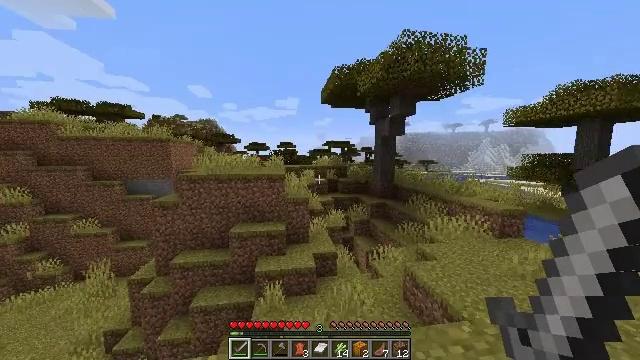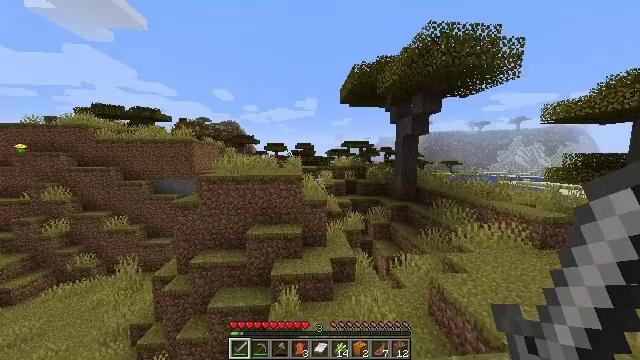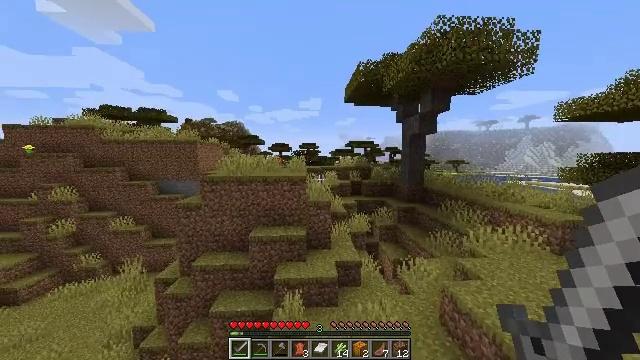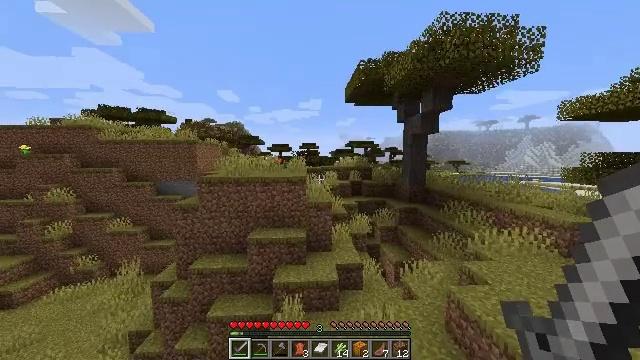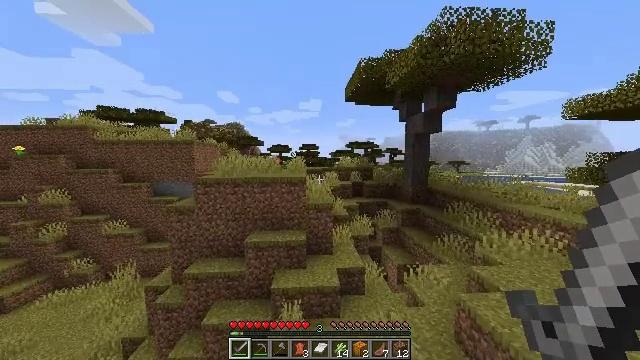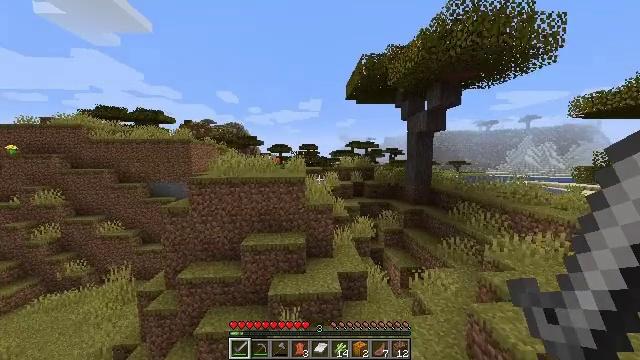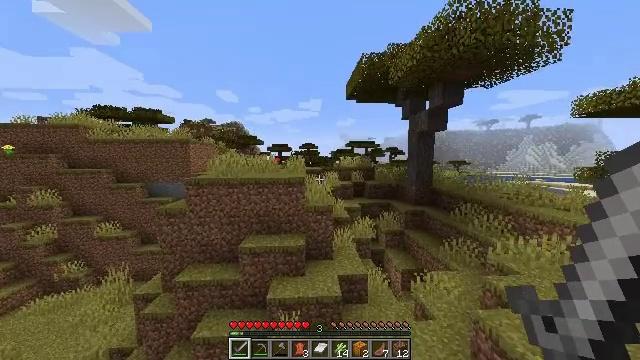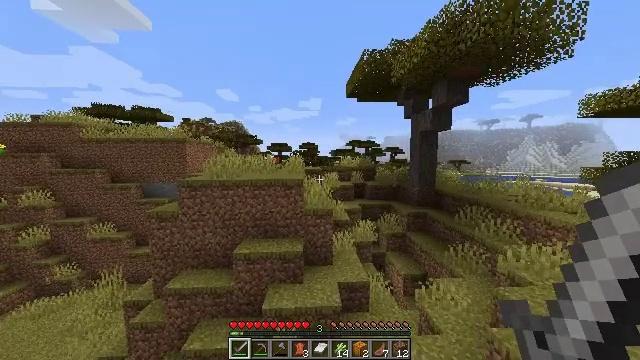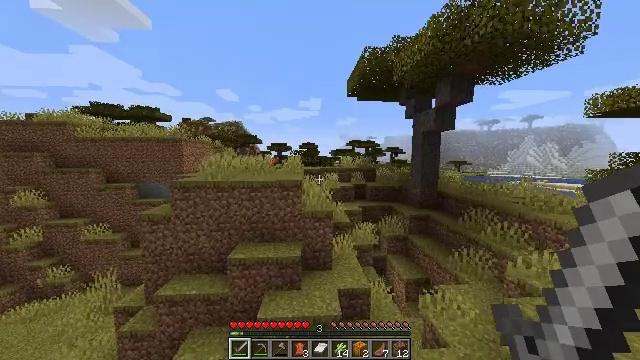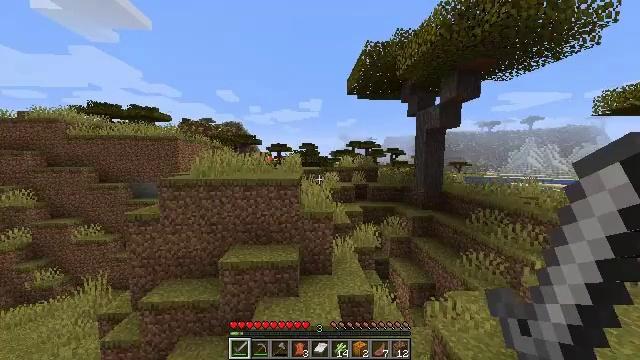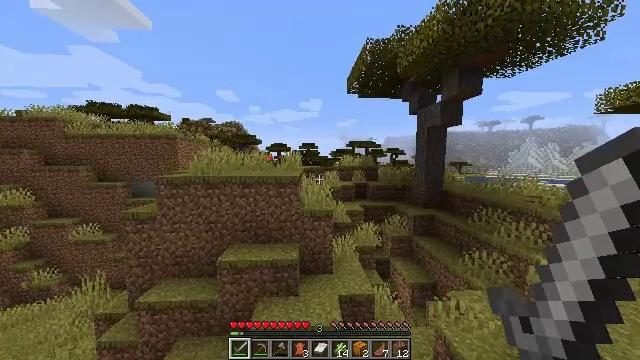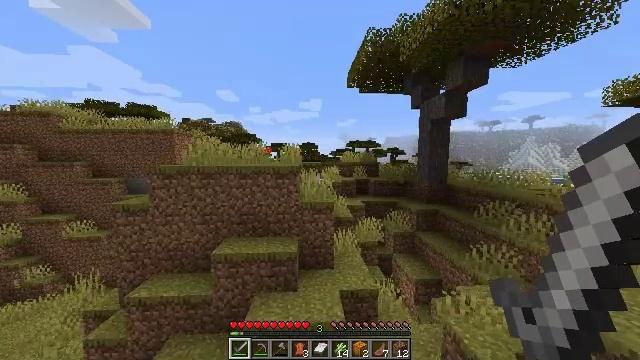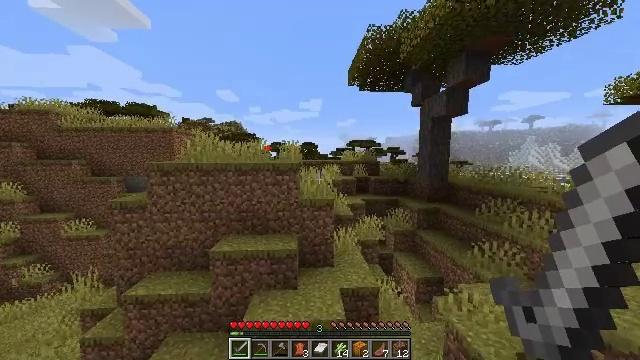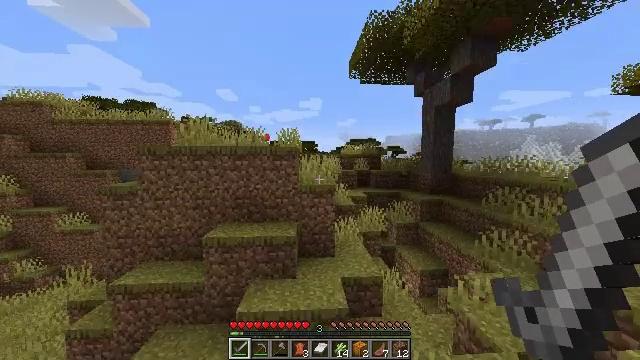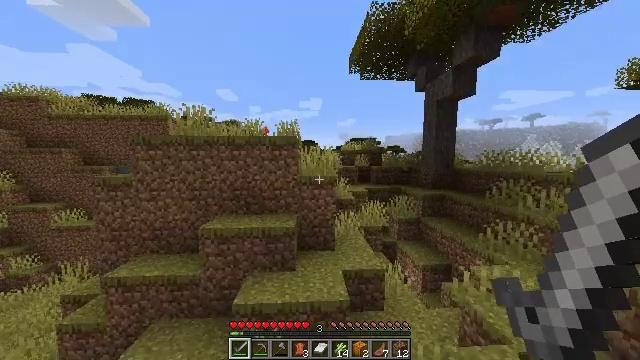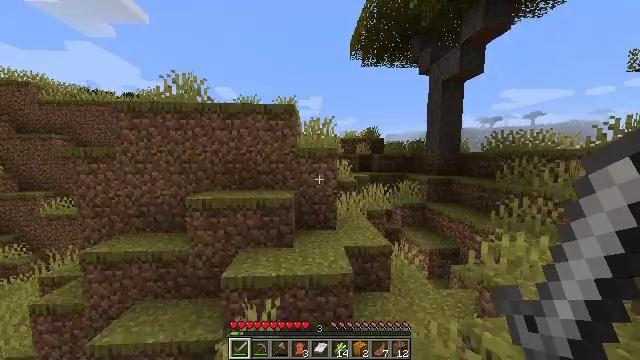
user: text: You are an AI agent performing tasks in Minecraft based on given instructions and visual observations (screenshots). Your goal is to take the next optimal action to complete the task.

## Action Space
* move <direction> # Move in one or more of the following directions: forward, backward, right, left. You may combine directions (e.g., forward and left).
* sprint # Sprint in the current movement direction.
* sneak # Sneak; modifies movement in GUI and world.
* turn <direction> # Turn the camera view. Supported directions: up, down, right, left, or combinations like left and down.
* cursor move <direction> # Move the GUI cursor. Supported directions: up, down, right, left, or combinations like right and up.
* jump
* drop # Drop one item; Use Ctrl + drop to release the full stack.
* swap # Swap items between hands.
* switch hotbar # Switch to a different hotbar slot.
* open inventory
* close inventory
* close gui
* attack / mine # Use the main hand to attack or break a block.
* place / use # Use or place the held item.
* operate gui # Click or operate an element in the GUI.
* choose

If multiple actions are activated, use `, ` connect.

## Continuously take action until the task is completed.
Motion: motion action
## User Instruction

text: Dig up the grass block for dirt.
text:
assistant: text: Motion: move forward, sprint, turn left
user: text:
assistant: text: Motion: move forward, sprint, turn left
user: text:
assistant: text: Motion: move forward, sprint
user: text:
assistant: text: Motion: move forward, sprint
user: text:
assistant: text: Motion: move forward, sprint
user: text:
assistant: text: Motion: move forward, sprint
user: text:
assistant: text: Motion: move forward, sprint
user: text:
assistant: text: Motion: move forward, sprint
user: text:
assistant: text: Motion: move forward, sprint
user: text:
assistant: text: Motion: move forward, sprint, jump
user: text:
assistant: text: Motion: move forward, sprint, jump
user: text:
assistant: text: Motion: move forward, sprint, jump
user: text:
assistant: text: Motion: move forward, sprint, jump
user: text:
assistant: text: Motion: move forward, sprint, jump
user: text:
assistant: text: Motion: move forward, sprint, jump
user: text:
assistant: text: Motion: move forward, sprint, jump
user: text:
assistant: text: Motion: move forward, sprint, jump
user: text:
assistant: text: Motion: move forward, sprint, jump
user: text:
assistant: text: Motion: move forward, sprint, jump
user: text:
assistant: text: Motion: move forward, sprint, turn left, jump
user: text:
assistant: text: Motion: move forward, sprint, turn left, jump
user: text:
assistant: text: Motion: move forward, sprint, turn left, jump
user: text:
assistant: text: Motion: move forward, sprint, jump
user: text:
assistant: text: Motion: move forward, sprint, turn left, jump
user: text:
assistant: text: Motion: move forward, sprint, turn left, jump
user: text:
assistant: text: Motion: move forward, sprint, jump
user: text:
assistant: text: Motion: move forward, sprint, jump
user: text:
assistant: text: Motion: move forward, sprint, jump
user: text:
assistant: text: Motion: move forward, sprint, jump
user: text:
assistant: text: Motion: move forward, sprint, turn left, jump